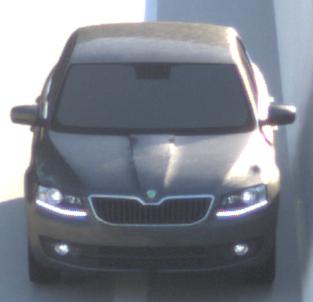
Make: Skoda
Model: Octavia 1.2 TSI
Detailed model: Octavia (III) Limousine
Model produced from: 2013/02
Model produced until: 2015/04
Doors: 5
Color: gray
Road condition: dry road
Daytime: sunrise or sunset
Contrast: medium contrast